Question: I'm trying to publish a really basic site, using some webspace my college provided free for me. I've got access to a www and a data folder. The www is for the website and the data is well, well for the regular data. I've made a simple .html file with JS & CSS, it all works fine on my machine, but when I try to publish it, I can't access the secondary IndexEng.html file, despite that it works locally.
Anybody know what I'm doing wrong? Below is how the online web folder is published:

So just to be clear, Index.html works, the js & css gets loaded correctly, but the IndexEng.html does not work. I've tried IndexEng.html both next to Index.html and in the html folder, neither works. The following code is used:
'''
<a href="html/IndexEng.html"><button class="...">
ENG
</button></a>
'''
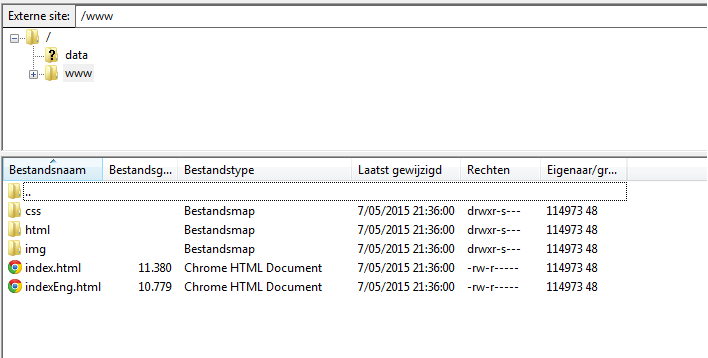
Answer: Buttons don't work the way you're expecting them to inside anchors.
If you just want a simple link to the indexEng.html page, you just need to specify the anchor:
'<a href="indexEng.html">This is the link text</a>'
You can style the link to look like a button using CSS.